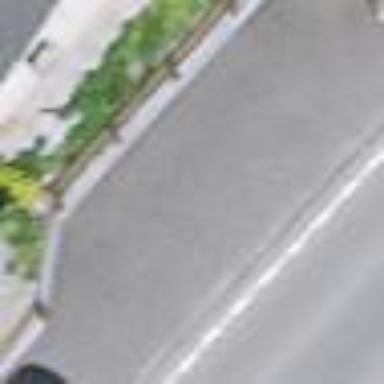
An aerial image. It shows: Street side parking area.